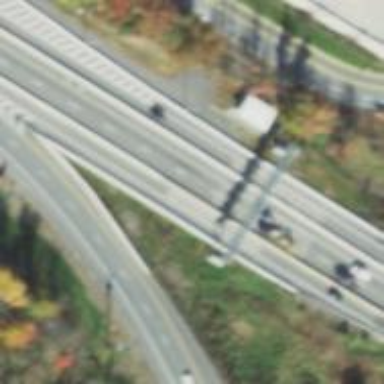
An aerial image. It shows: Toll gantry on the road.